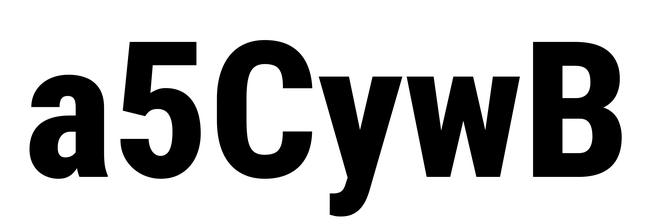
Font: Roboto_Condensed_ExtraBold